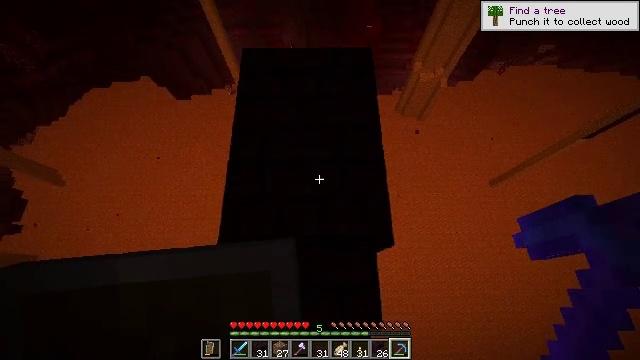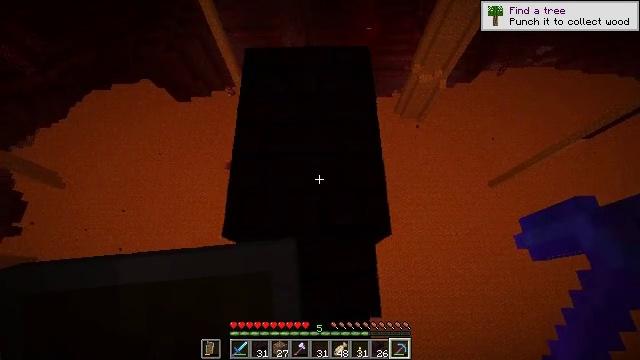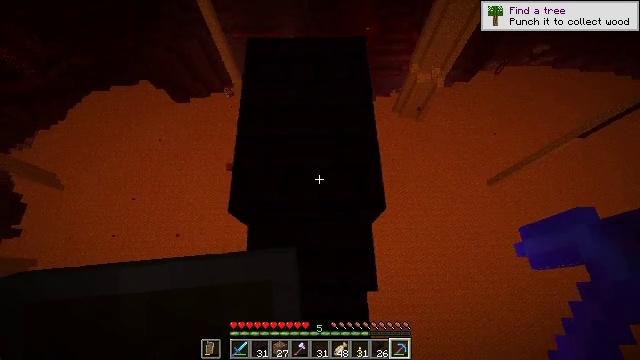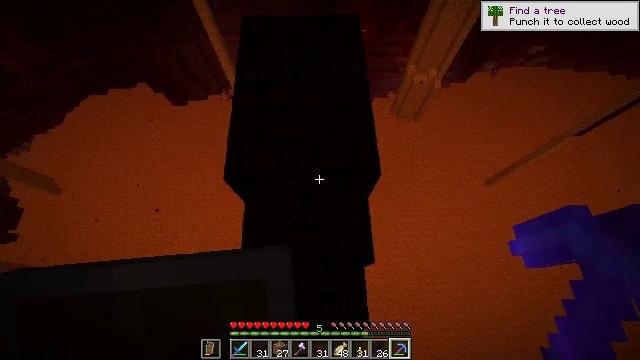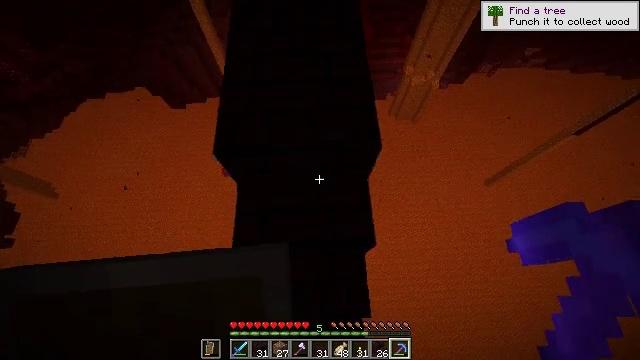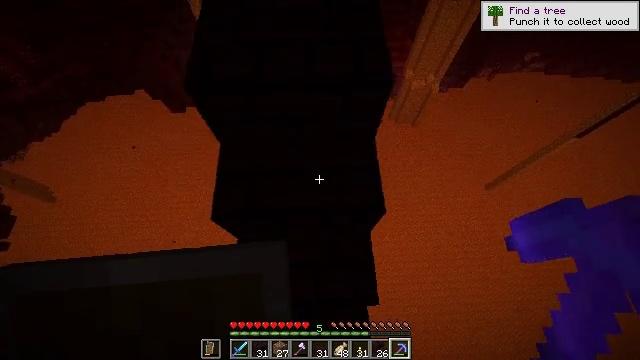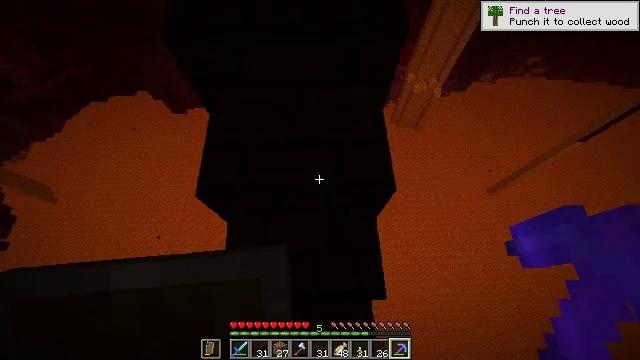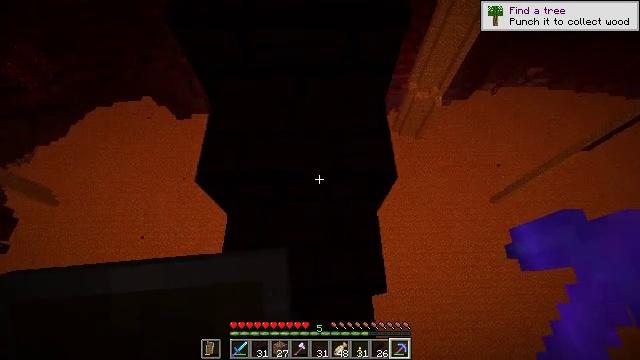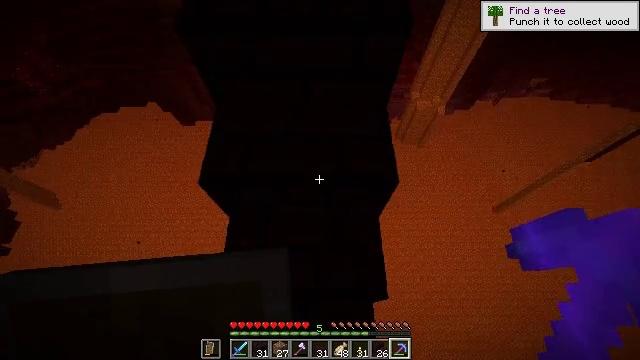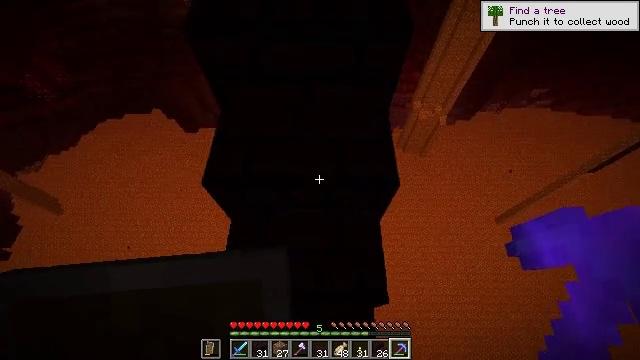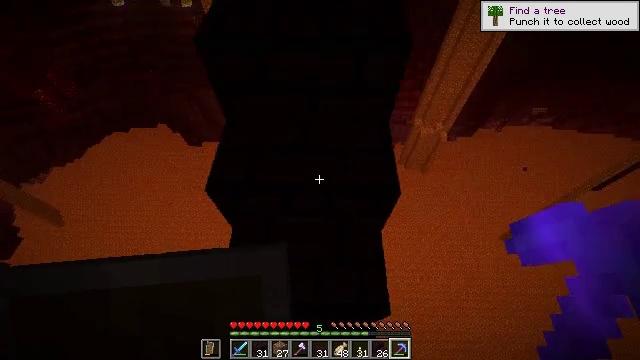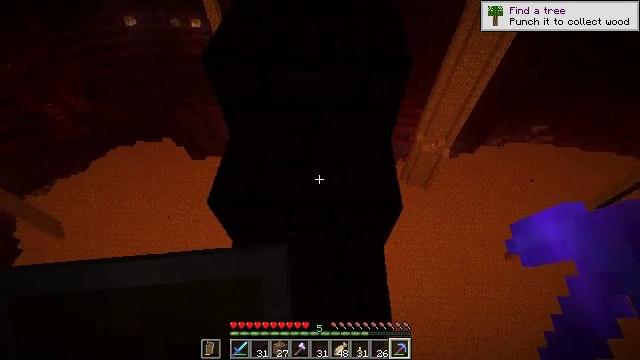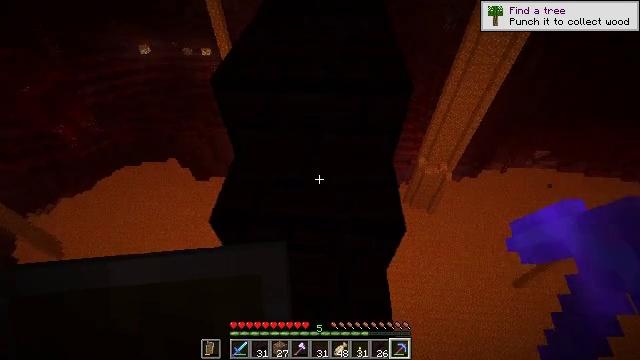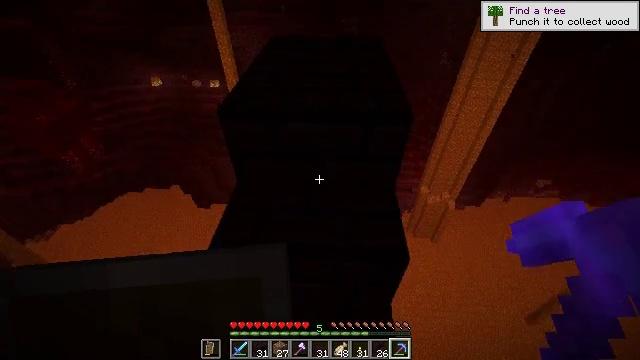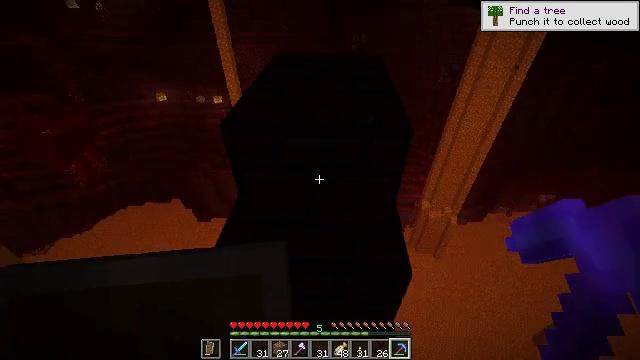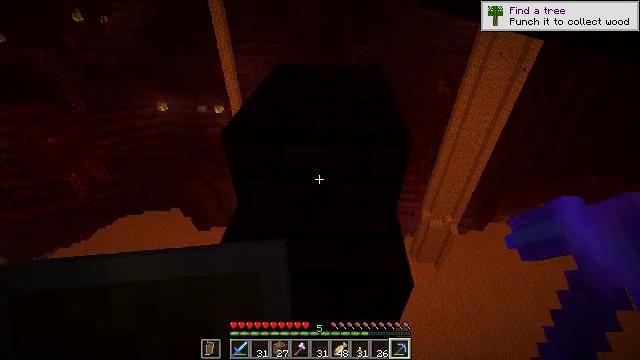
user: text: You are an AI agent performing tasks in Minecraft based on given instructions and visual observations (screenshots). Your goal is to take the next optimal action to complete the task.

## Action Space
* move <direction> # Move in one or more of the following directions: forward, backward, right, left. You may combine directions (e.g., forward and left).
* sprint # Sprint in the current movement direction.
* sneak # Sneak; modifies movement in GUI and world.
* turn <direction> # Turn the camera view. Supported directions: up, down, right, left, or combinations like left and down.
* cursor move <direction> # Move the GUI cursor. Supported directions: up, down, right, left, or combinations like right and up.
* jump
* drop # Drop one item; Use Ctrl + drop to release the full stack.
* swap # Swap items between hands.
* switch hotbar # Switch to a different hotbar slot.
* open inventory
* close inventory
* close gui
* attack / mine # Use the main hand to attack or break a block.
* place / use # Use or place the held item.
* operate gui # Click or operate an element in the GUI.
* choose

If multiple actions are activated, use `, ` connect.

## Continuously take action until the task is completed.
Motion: motion action
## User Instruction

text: Destroy the nether brick stairs to clear a path.
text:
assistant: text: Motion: move back
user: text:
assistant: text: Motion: move back
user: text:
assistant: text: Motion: no_op
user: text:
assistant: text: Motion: no_op
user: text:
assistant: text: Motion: turn up
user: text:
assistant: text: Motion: no_op
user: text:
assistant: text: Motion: turn up
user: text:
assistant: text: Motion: turn up
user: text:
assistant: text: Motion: turn up
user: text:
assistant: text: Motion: turn up
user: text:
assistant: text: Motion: turn up
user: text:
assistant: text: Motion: turn up
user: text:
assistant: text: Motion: turn up
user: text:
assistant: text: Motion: turn up
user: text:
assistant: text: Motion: turn up
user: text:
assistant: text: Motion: turn up
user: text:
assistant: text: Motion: no_op
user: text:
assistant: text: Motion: no_op
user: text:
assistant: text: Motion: attack / mine
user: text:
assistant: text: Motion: attack / mine
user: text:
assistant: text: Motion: attack / mine
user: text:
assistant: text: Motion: attack / mine
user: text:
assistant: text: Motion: attack / mine
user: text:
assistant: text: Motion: no_op
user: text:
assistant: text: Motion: no_op
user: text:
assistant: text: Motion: no_op
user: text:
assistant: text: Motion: no_op
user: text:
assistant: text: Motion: no_op
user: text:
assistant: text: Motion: no_op
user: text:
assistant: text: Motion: no_op